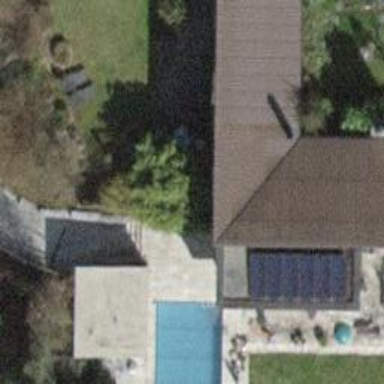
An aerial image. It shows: Simple house.